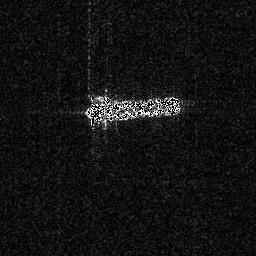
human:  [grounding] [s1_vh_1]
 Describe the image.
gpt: In the satellite image, there is  <ref>1 large ship </ref> <box>[[32, 35, 71, 48, 0]]</box> located at center.